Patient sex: M
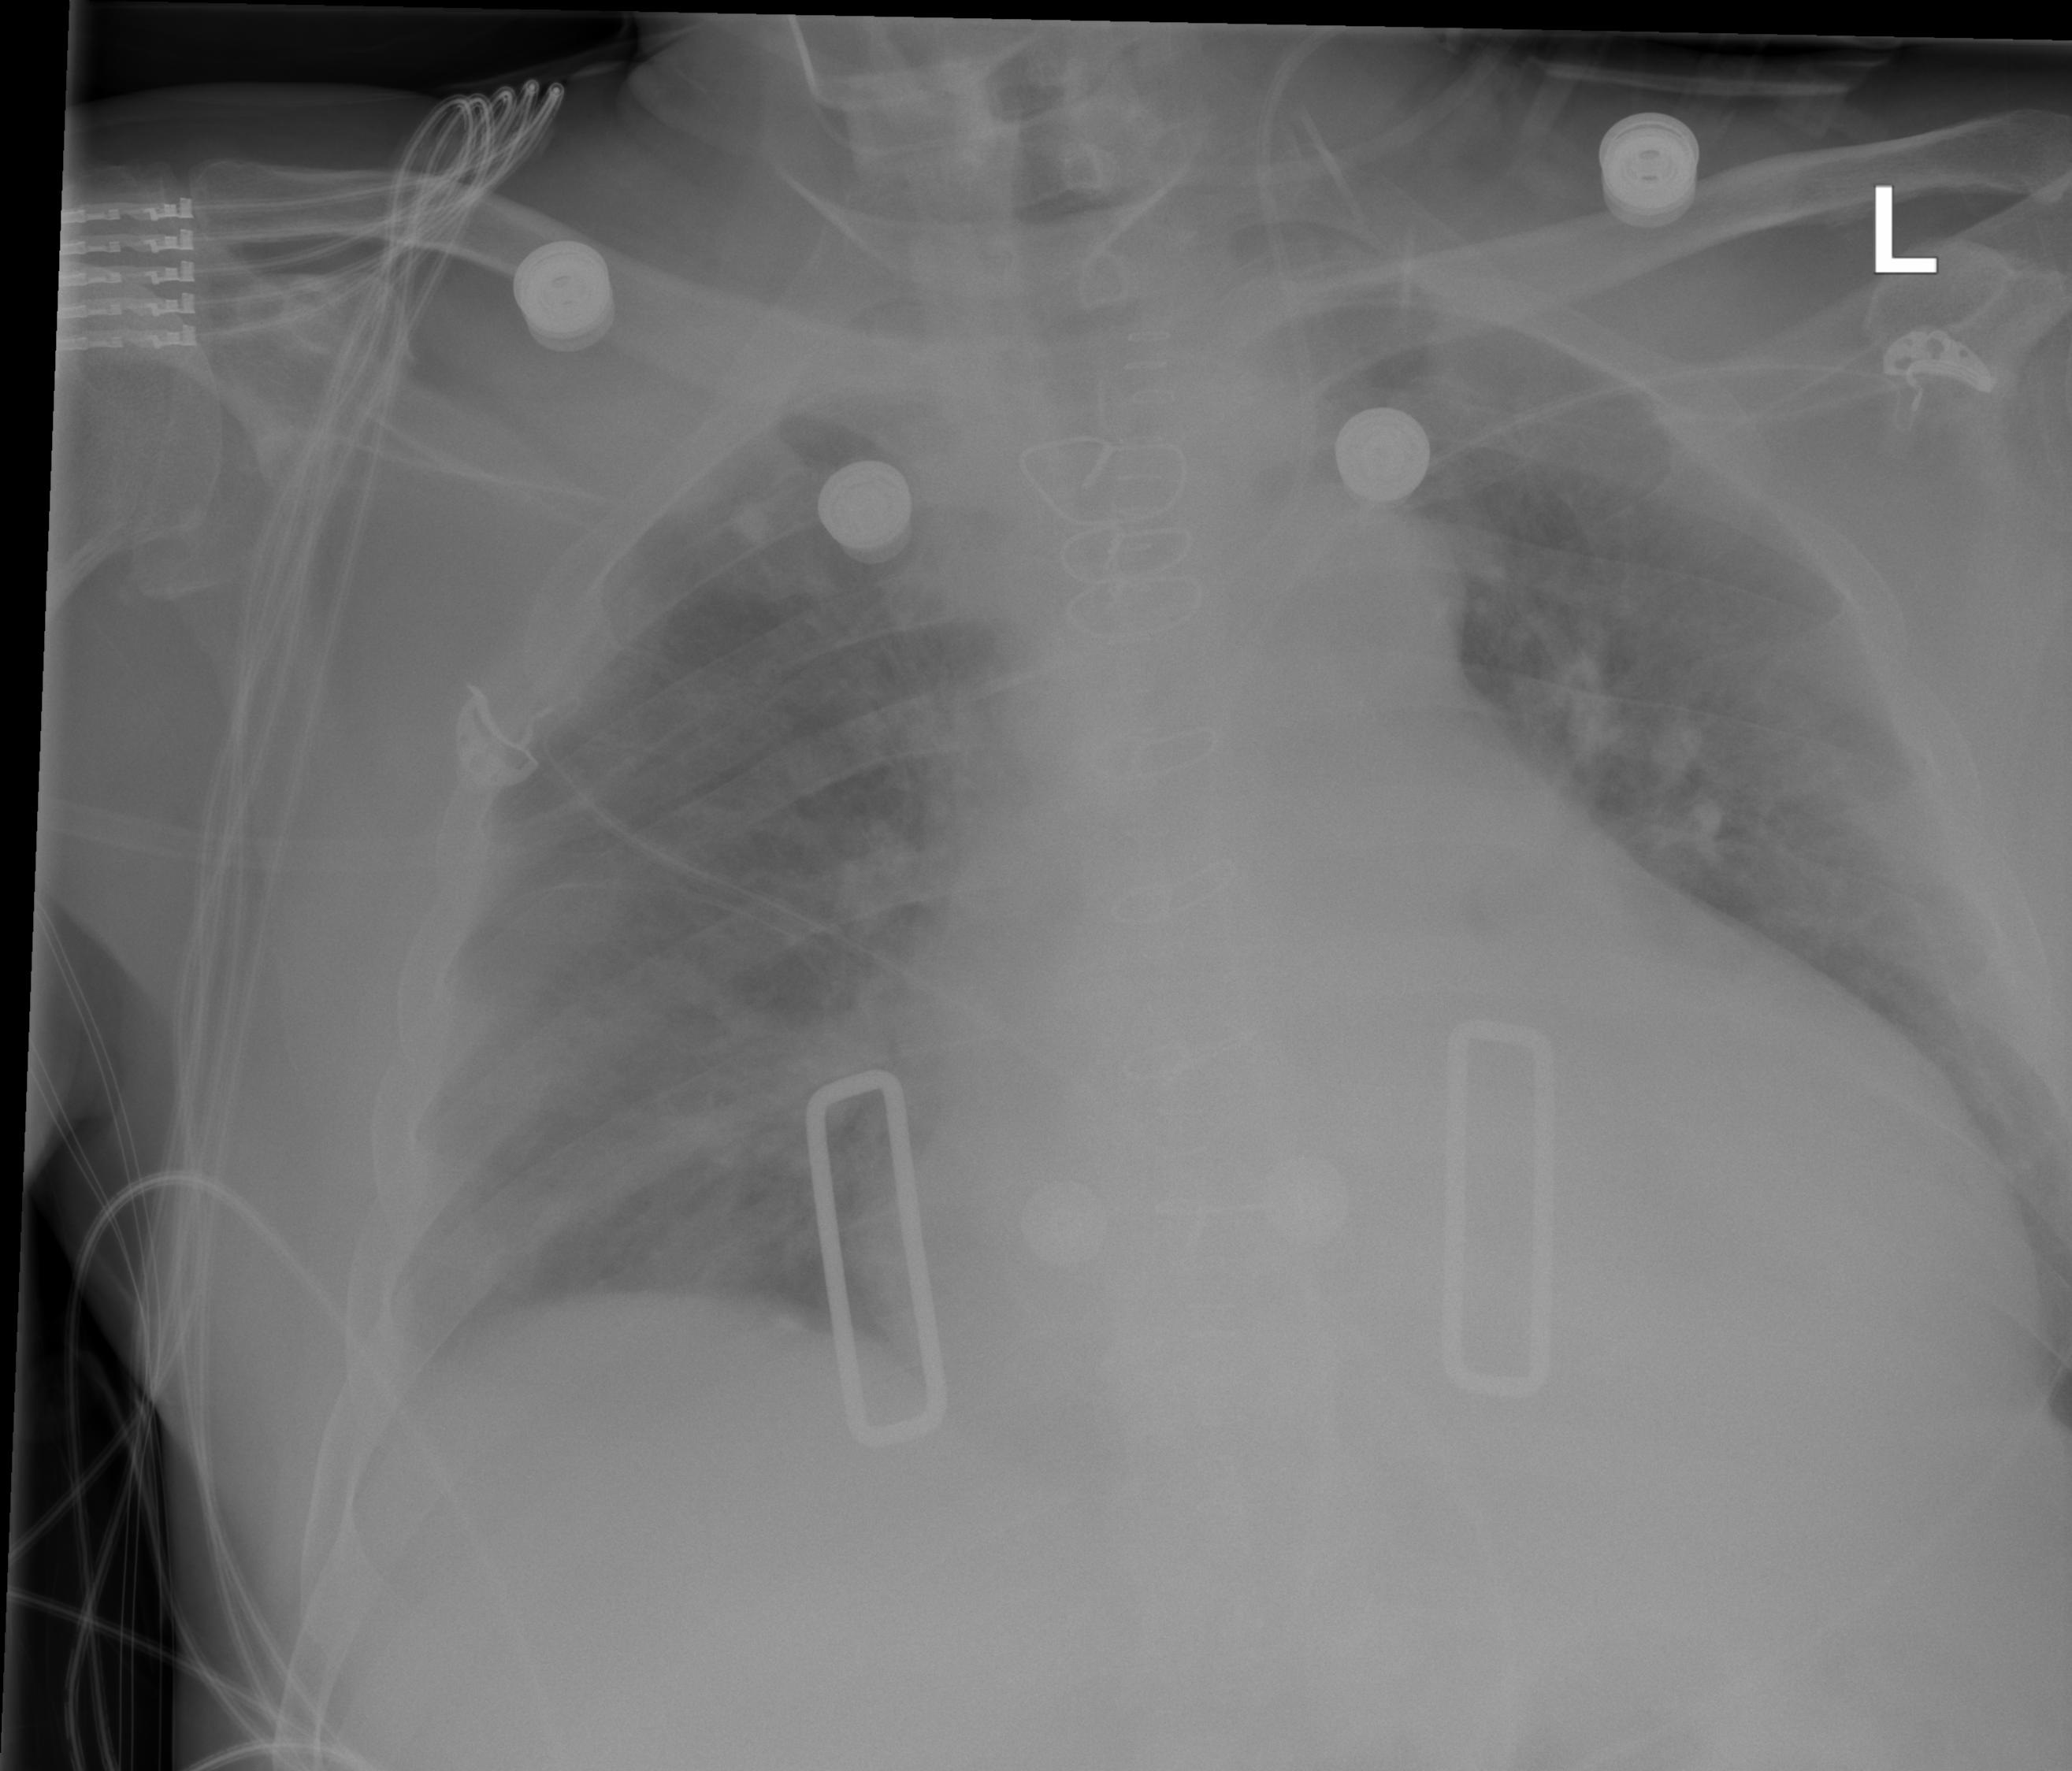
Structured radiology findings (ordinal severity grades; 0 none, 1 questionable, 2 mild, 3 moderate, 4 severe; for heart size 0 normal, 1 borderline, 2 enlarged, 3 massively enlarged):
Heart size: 3
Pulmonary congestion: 2
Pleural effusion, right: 1
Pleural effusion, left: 1
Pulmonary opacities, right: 0
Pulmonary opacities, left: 2
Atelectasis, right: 2
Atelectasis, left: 2